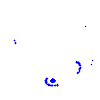
Particle: electron